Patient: sex F, age 64
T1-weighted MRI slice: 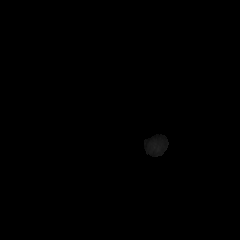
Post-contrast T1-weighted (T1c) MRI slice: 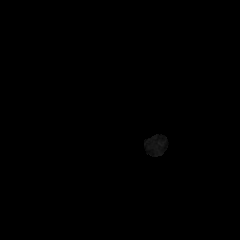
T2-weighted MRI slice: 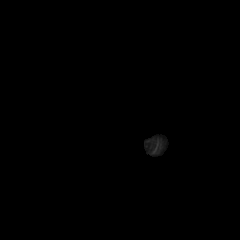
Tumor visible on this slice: no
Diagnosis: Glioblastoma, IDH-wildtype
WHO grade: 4